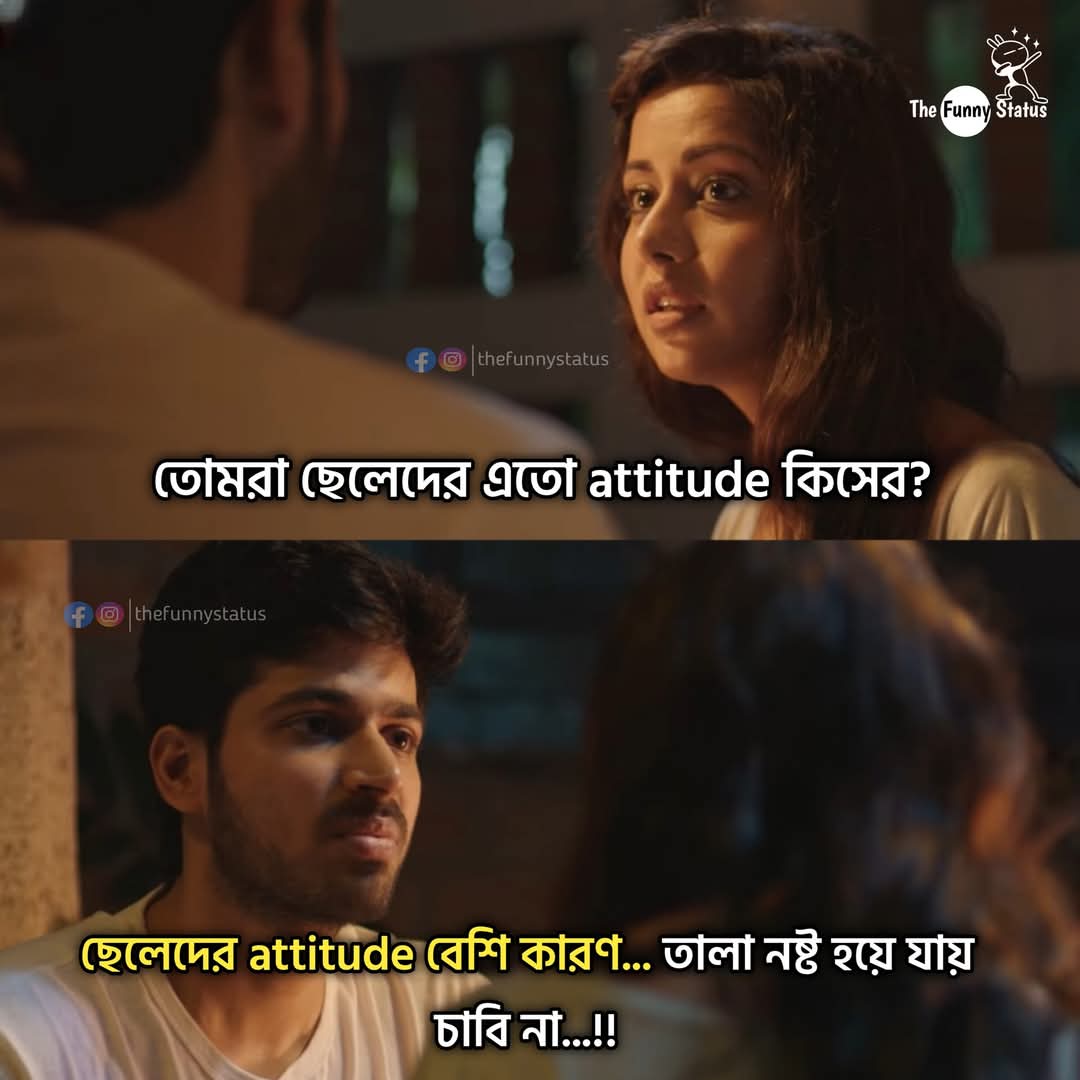
Text: তোমরা ছেলেদের এতো attitude কিসের?
ছেলেদের attitude বেশি কারণ... তালা নষ্ট হয়ে যায় চাবি না...!!
Label: Non Hate